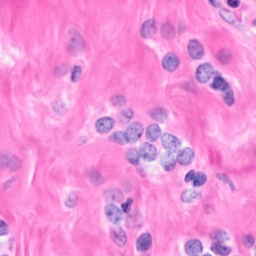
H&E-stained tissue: Breast